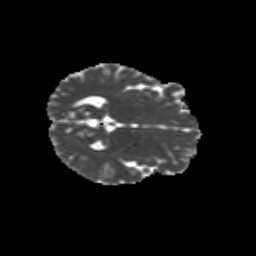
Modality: MD
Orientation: axial
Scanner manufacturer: siemens
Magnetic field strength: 3 T
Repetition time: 9.2 s
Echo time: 0.084 s